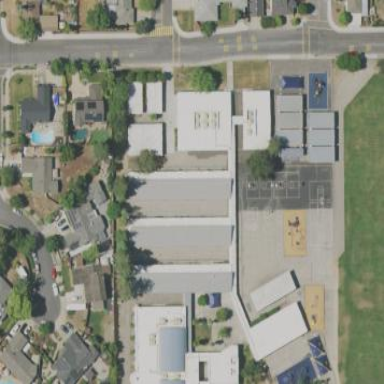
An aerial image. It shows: School.